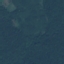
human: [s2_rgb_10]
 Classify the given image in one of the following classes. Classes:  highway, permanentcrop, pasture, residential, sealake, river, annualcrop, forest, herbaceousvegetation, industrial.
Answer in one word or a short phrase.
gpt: Forest